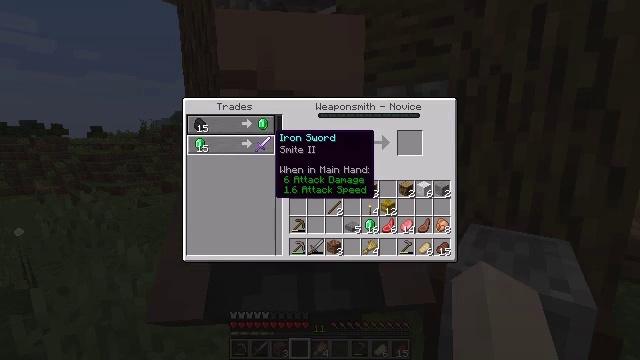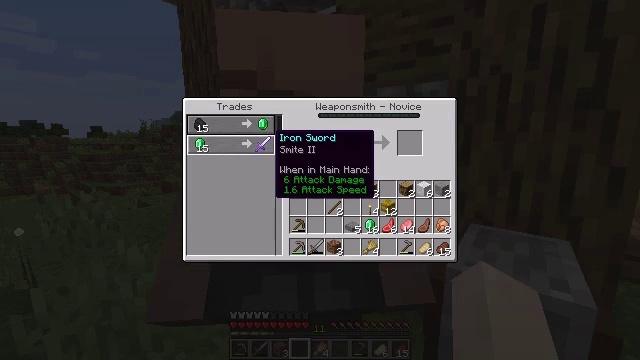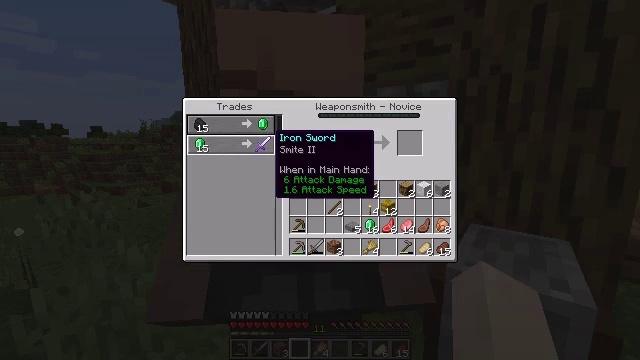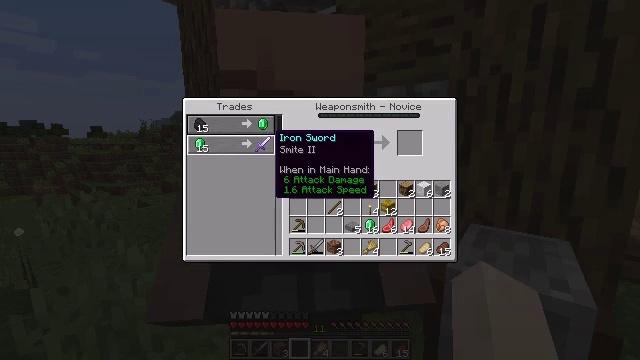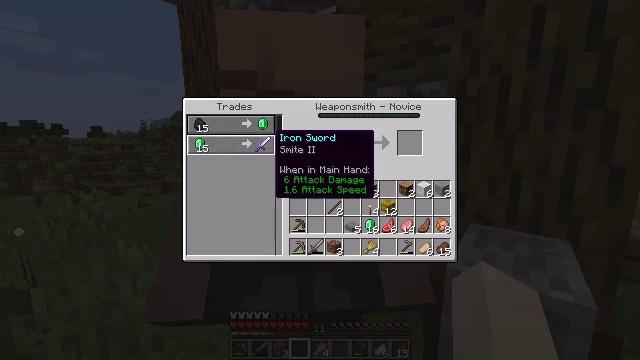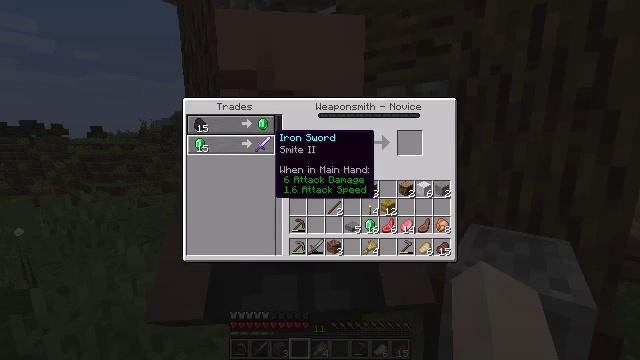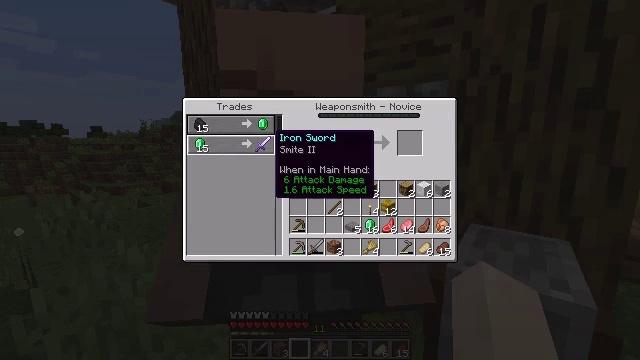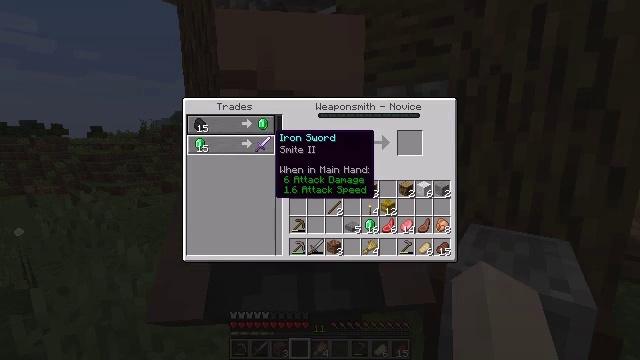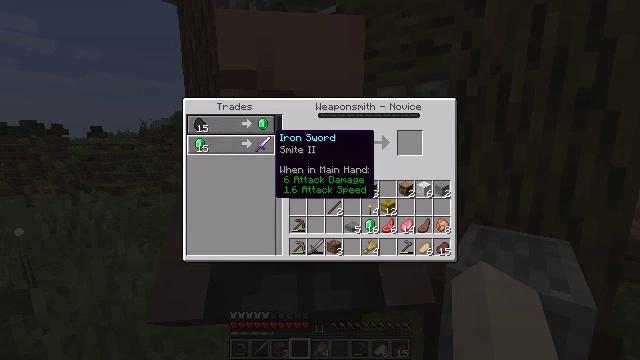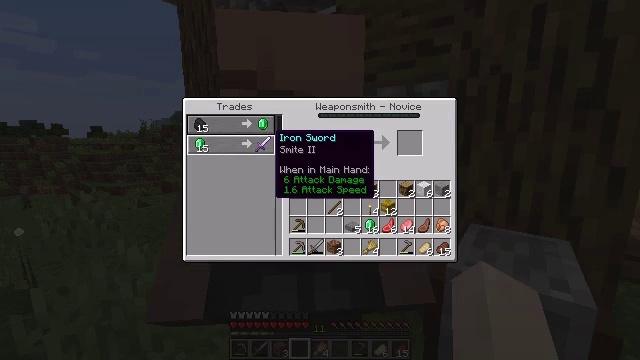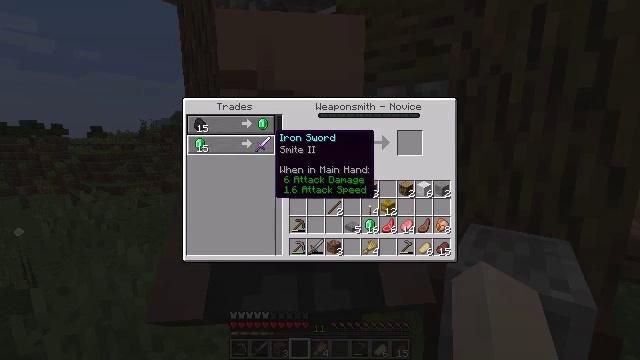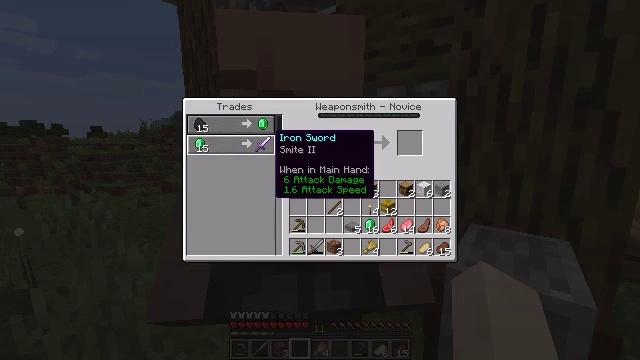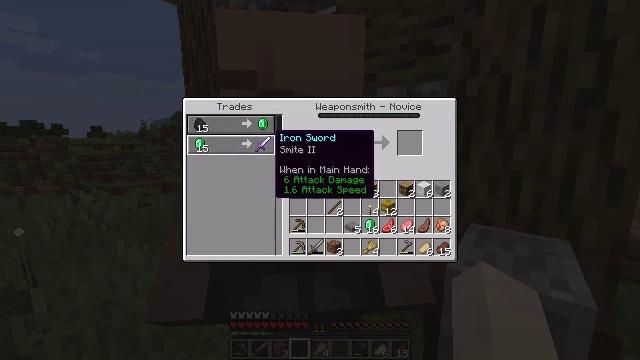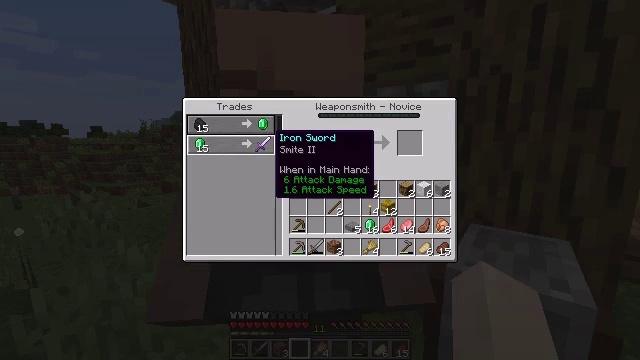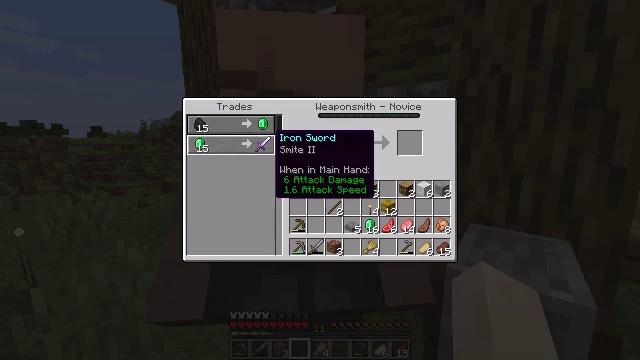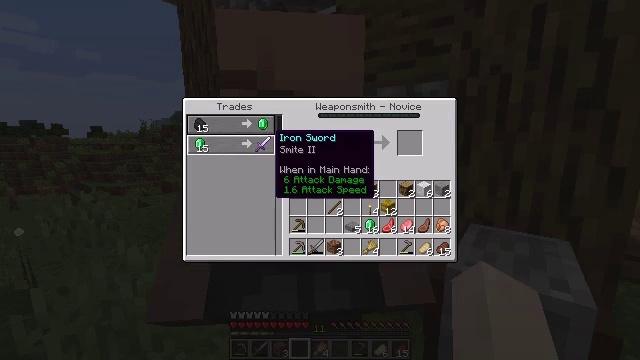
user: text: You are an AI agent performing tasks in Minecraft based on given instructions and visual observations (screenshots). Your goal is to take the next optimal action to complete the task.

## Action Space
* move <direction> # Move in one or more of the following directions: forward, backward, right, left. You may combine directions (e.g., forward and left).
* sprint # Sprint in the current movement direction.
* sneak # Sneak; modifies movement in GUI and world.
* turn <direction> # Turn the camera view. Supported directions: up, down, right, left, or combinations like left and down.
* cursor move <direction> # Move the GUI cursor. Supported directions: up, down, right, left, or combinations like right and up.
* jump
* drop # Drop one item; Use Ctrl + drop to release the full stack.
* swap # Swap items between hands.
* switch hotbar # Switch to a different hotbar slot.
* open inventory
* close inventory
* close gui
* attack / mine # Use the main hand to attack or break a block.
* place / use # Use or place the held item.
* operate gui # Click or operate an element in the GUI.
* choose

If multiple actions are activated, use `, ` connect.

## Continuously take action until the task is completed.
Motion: motion action
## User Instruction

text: Mine the grindstone block.
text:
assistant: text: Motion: no_op
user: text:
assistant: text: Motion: no_op
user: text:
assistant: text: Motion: no_op
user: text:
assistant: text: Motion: no_op
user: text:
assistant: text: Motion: no_op
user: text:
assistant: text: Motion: no_op
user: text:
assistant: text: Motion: no_op
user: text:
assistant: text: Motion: no_op
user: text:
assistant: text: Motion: no_op
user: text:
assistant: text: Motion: no_op
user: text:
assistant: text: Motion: no_op
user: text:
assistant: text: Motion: no_op
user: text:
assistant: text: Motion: no_op
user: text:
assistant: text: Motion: no_op
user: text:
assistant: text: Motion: no_op
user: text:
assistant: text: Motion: no_op
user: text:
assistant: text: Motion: no_op
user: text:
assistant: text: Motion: no_op
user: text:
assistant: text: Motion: no_op
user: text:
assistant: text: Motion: no_op
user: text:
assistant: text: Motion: no_op
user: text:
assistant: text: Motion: no_op
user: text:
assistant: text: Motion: no_op
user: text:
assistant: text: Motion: no_op
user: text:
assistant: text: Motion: no_op
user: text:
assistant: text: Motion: no_op
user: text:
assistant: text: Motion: no_op
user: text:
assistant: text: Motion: no_op
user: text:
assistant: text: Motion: no_op
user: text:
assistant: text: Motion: no_op